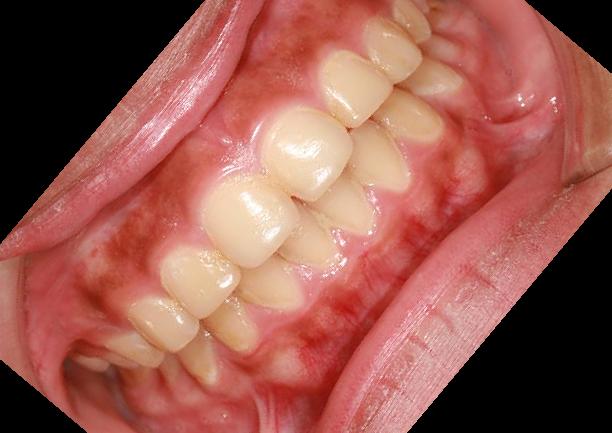
Condition: Gingivitis